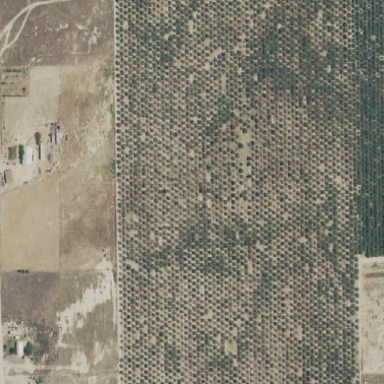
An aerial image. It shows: Orchard filled with almond trees.